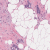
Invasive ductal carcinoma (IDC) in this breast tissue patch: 1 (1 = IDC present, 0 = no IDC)